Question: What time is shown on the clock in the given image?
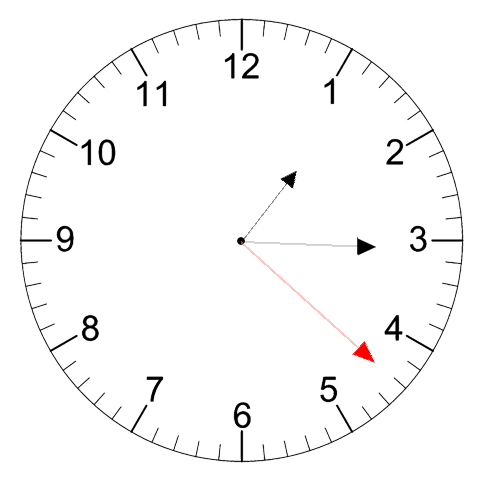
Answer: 01:15:22